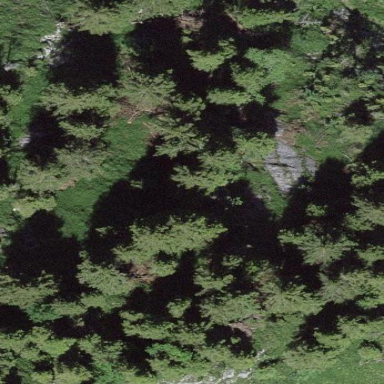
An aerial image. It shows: Forest area.